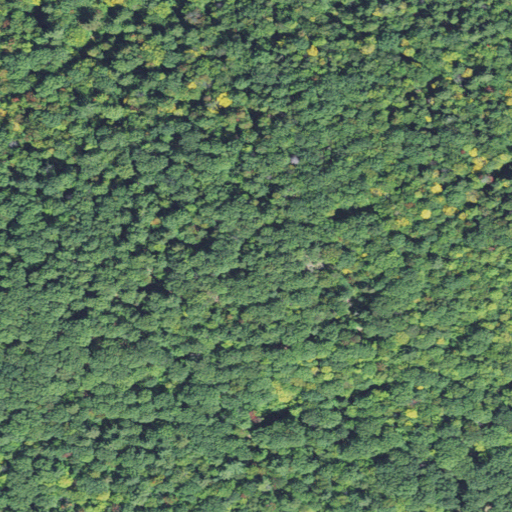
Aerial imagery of mountain in New Hampshire named Brown Hill containing mixed forest and deciduous forest